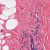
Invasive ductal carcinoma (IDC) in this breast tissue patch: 0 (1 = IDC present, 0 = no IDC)